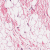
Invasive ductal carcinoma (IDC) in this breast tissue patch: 0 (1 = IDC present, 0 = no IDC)